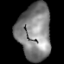
Tissue: lung
Cell type: Epithelial cells
Senescence score: 0.1557
Nuclear area (px): 1830
Mean DAPI intensity: 129.948